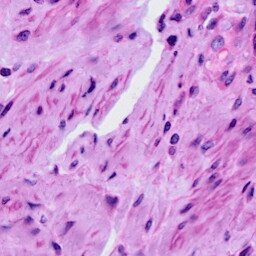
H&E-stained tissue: Cervix